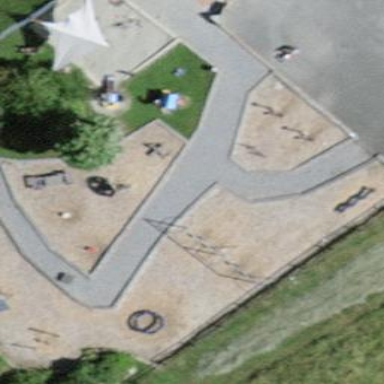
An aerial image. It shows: Playground area for leisure activities on the land.